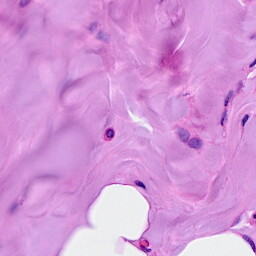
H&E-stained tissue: Breast